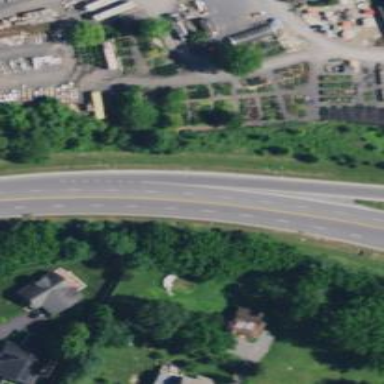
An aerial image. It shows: Trunk link highway.